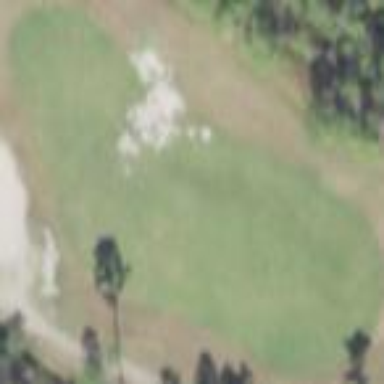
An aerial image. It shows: Grassy area designated as golf fairway.